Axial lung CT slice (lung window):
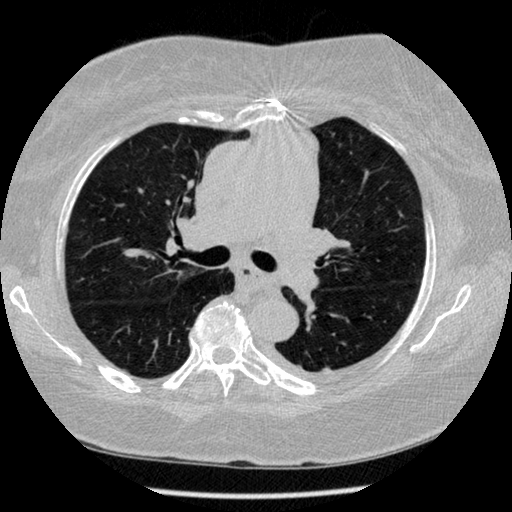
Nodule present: no